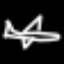
Label: airplane